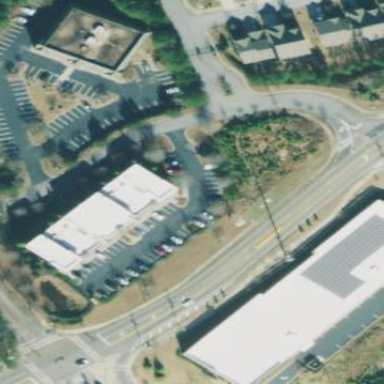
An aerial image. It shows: Retail building.